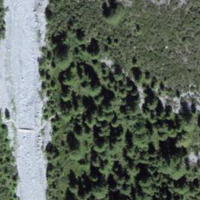
EUNIS habitat code: 43
Species observed at this site:
Rhododendron ferrugineum
Parnassia palustris
Clytra laeviuscula
Aquila chrysaetos
Vaccinium vitis-idaea
Gymnocarpium robertianum
Aporia crataegi